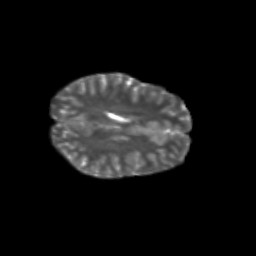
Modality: T2w
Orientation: axial
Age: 11
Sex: female
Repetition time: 9.512 s
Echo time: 0.089 s